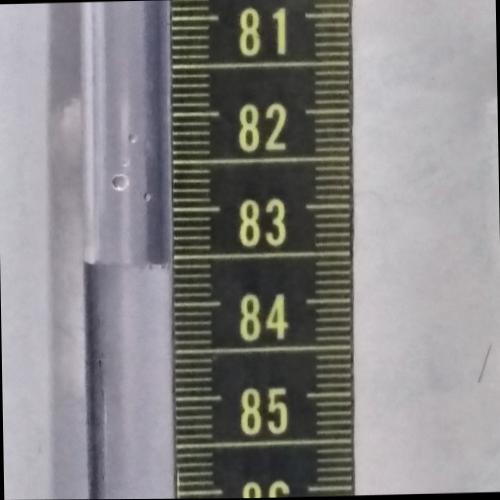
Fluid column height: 83.6 cm